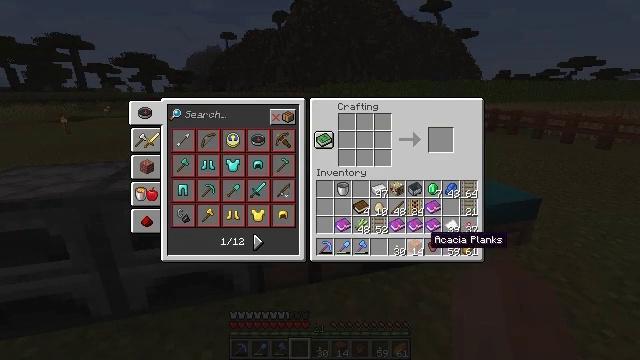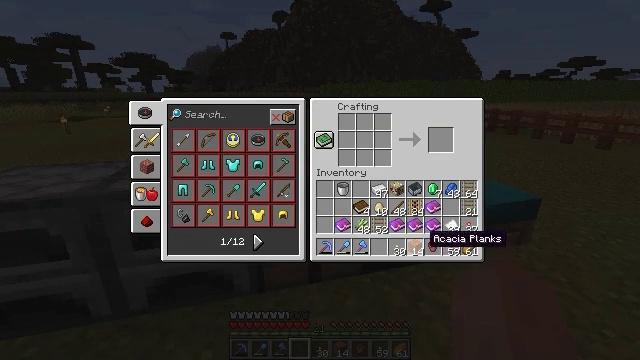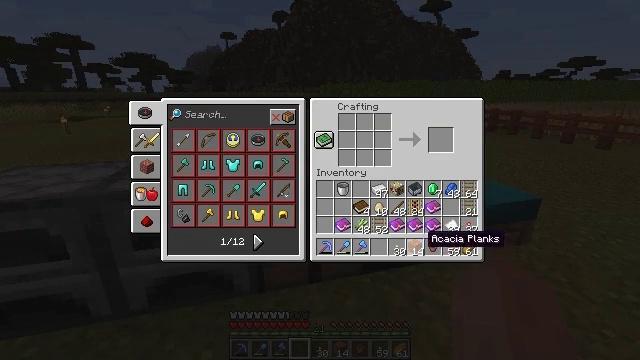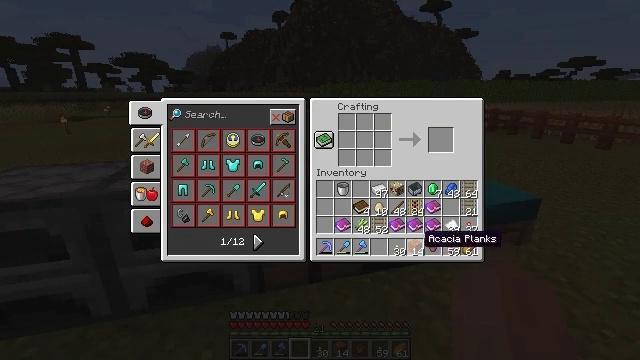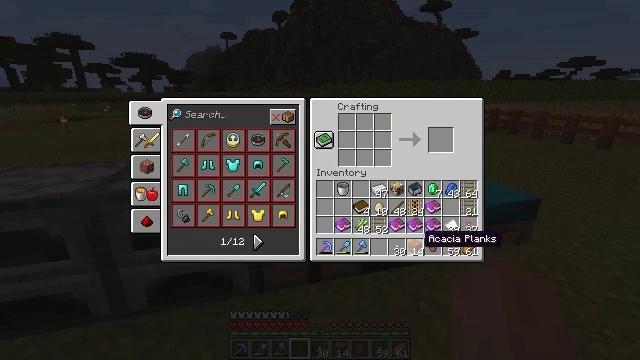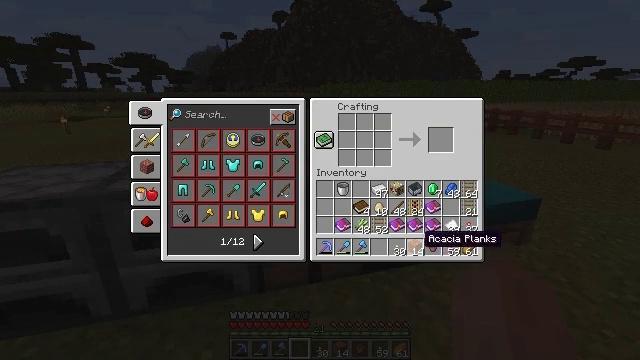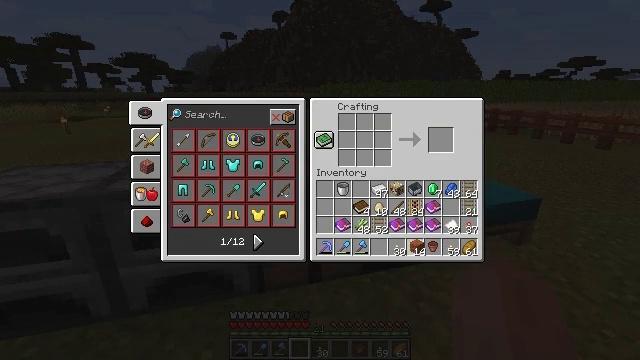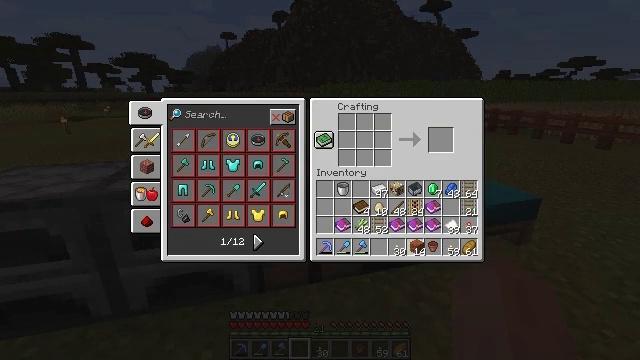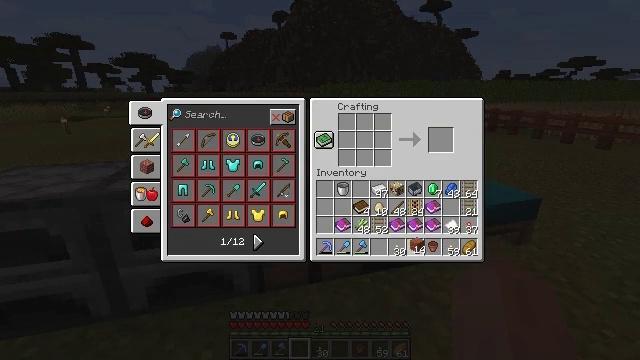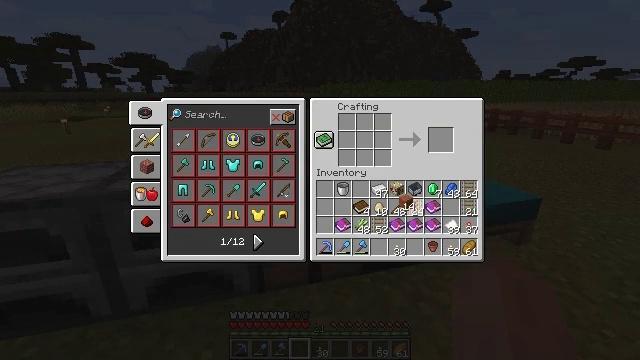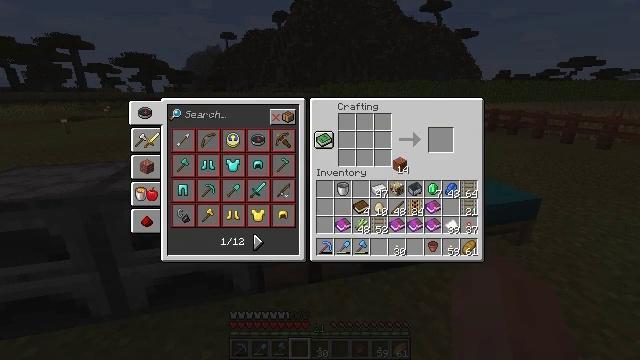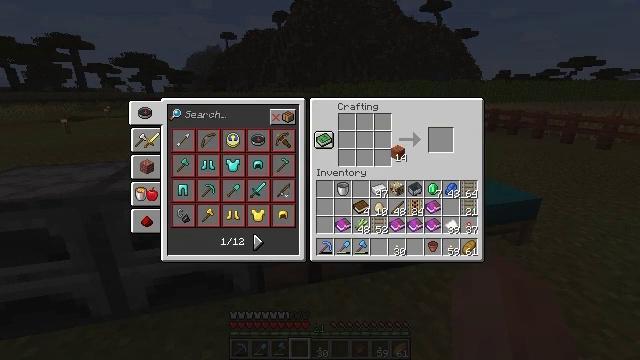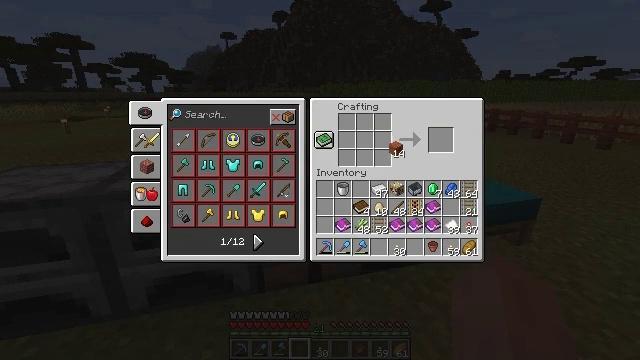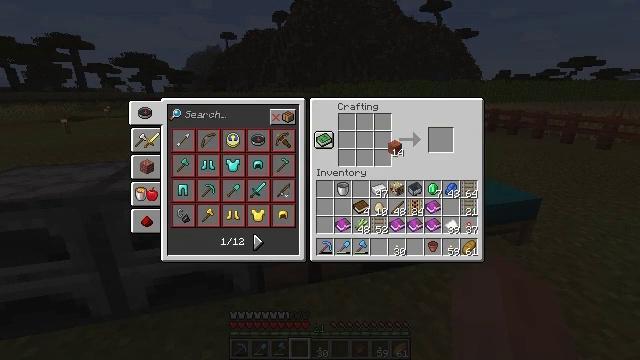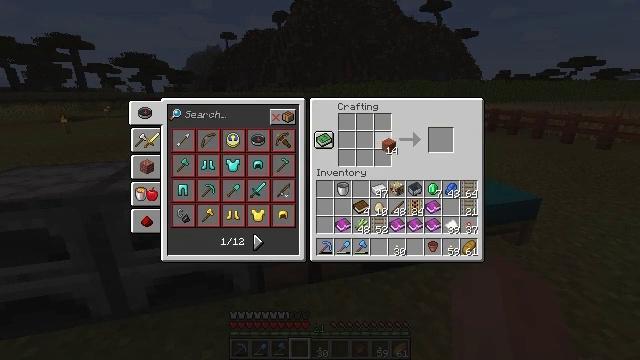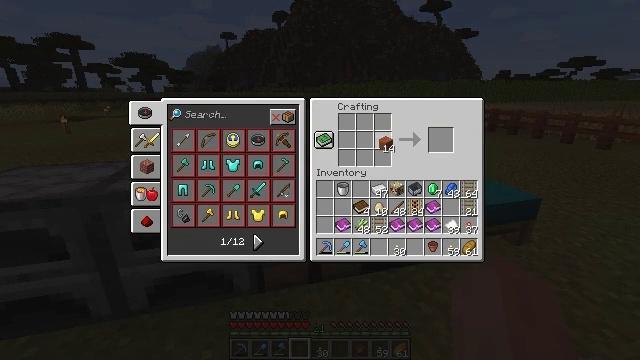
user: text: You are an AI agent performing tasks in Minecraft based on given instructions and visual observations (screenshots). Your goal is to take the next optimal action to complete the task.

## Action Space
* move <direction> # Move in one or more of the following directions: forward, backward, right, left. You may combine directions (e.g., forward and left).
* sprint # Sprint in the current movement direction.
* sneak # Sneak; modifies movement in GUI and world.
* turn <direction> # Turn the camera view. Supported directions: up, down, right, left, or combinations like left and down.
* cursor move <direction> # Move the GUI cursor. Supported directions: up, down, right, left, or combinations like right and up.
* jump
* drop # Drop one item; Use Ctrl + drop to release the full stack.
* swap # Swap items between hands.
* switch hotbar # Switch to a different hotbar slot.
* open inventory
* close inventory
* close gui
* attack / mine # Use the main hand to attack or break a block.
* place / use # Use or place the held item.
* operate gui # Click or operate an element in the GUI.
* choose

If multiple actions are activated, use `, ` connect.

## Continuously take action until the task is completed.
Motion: motion action
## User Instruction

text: Make an acacia sign using acacia planks.
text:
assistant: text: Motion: no_op
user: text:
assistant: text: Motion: no_op
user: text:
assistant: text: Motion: no_op
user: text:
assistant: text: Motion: no_op
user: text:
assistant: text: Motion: no_op
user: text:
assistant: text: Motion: operate gui
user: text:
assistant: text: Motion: operate gui
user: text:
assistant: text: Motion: operate gui
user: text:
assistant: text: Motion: cursor move left and up
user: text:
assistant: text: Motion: cursor move up
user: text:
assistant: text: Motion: cursor move up
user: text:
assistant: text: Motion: no_op
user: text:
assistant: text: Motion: no_op
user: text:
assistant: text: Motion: no_op
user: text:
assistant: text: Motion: no_op
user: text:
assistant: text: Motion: no_op
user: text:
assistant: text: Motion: choose
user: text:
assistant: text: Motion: choose
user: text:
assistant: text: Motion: choose
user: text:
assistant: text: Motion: cursor move up
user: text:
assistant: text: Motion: no_op
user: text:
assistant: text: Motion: choose
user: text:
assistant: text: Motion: choose
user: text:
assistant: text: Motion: cursor move left
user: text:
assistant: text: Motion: no_op
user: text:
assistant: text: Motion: no_op
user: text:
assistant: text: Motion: choose
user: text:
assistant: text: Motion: choose
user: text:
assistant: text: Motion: cursor move down
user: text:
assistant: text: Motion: no_op